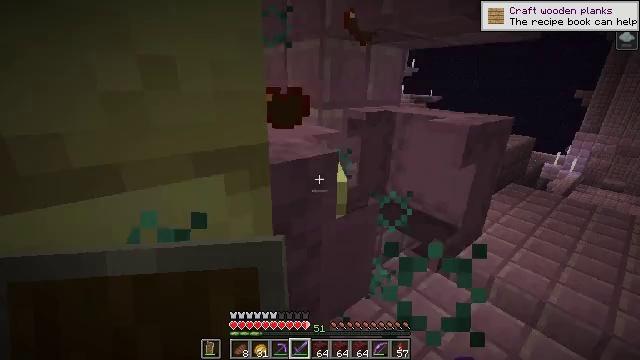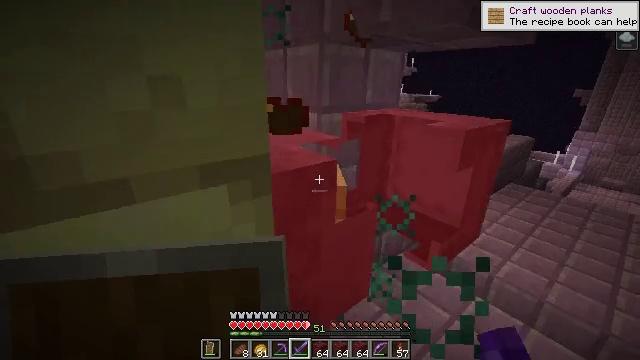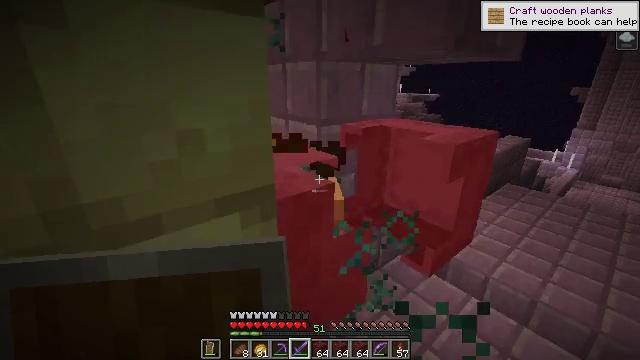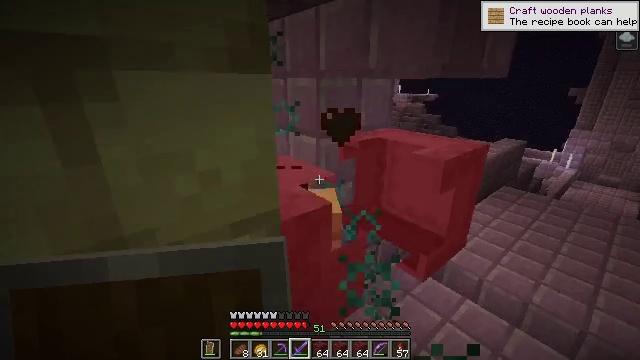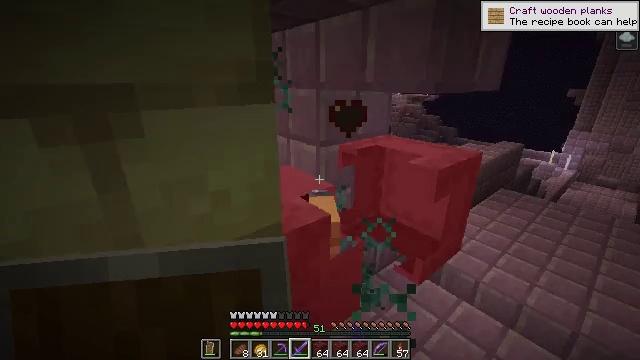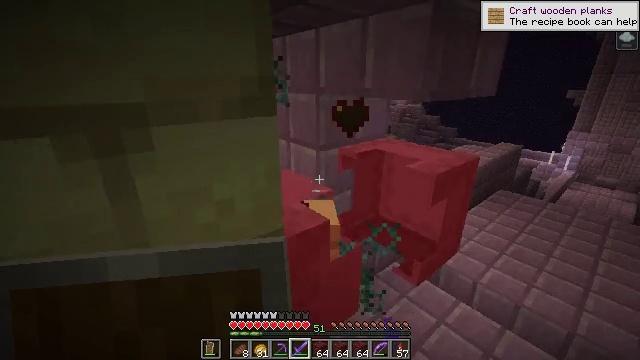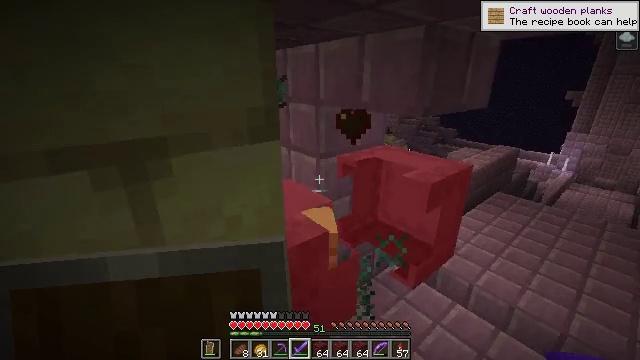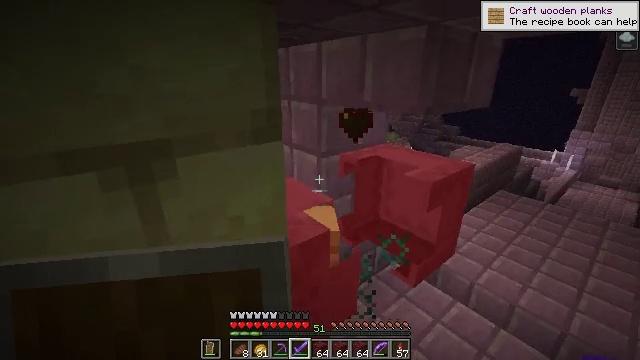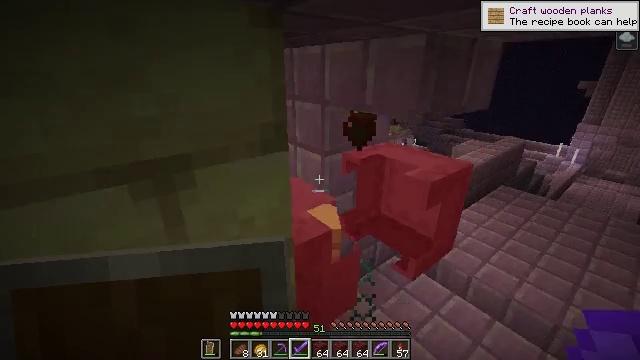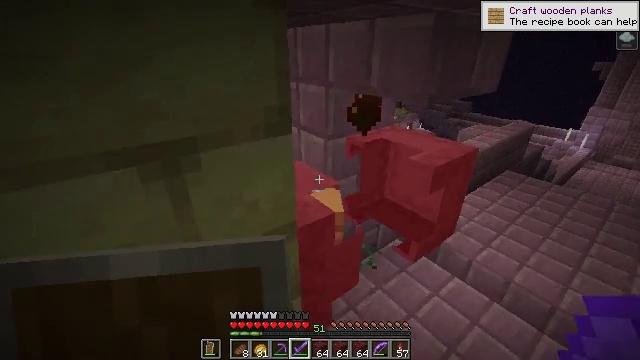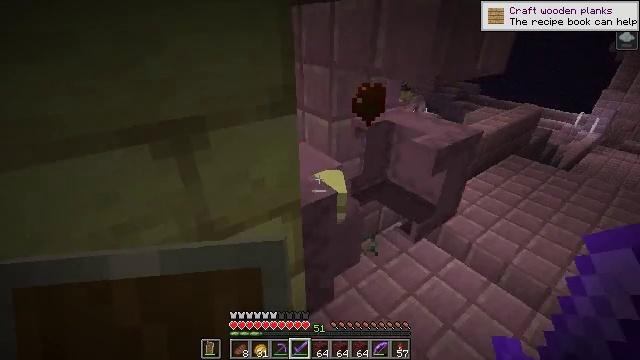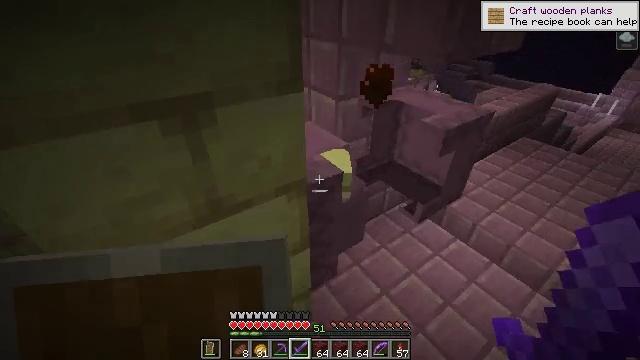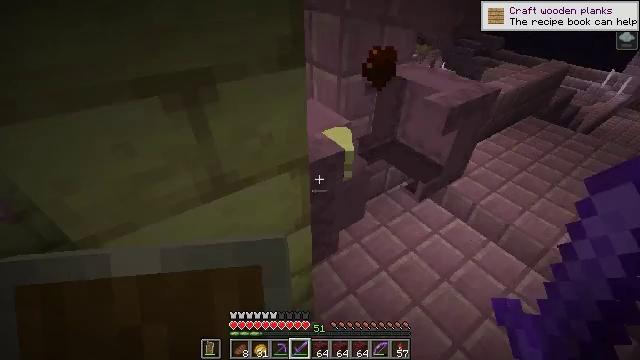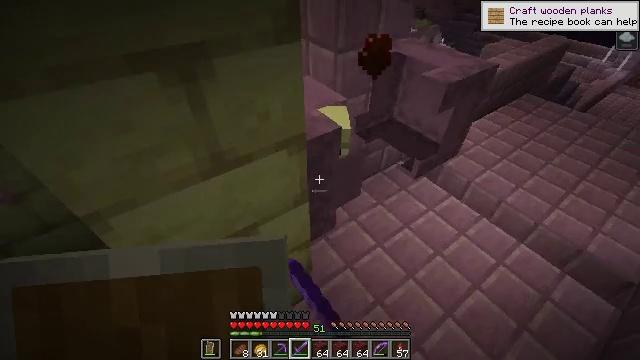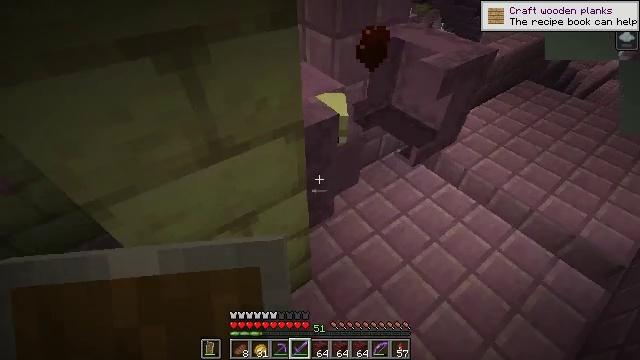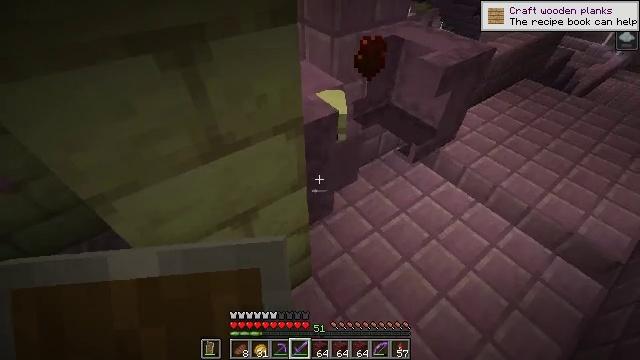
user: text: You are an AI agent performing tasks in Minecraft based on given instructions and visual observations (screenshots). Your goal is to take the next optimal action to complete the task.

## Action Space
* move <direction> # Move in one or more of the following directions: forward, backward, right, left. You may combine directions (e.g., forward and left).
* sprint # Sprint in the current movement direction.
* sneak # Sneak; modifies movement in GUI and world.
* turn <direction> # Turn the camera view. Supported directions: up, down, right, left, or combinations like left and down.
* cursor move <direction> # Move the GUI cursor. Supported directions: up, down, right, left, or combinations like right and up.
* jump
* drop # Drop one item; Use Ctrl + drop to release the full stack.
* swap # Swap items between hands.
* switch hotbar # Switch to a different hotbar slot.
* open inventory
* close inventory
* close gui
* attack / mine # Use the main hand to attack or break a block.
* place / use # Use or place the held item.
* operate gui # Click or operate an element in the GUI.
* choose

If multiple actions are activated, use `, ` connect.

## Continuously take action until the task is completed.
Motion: motion action
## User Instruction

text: Kill the shulker.
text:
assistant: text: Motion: attack / mine
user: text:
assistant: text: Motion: attack / mine
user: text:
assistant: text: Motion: attack / mine
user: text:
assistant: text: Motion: attack / mine
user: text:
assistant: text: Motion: attack / mine
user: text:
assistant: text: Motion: attack / mine
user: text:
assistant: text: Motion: attack / mine
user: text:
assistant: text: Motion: turn down, attack / mine
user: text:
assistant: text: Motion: turn down, attack / mine
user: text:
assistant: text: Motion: turn down, attack / mine
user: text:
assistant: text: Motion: turn left and down
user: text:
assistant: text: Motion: turn down, attack / mine
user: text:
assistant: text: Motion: turn down, attack / mine
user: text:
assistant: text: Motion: turn down, attack / mine
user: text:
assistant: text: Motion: attack / mine
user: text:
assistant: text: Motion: attack / mine
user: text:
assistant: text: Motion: attack / mine